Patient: sex F, age 55
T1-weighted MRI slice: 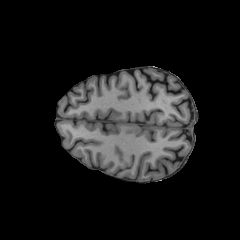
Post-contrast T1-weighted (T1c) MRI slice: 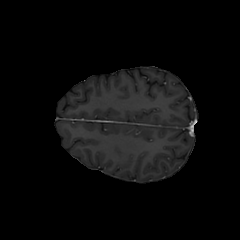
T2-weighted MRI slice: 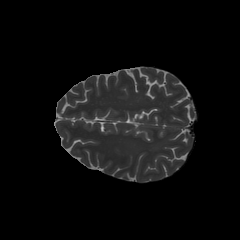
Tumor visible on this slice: no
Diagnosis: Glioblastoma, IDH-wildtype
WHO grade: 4